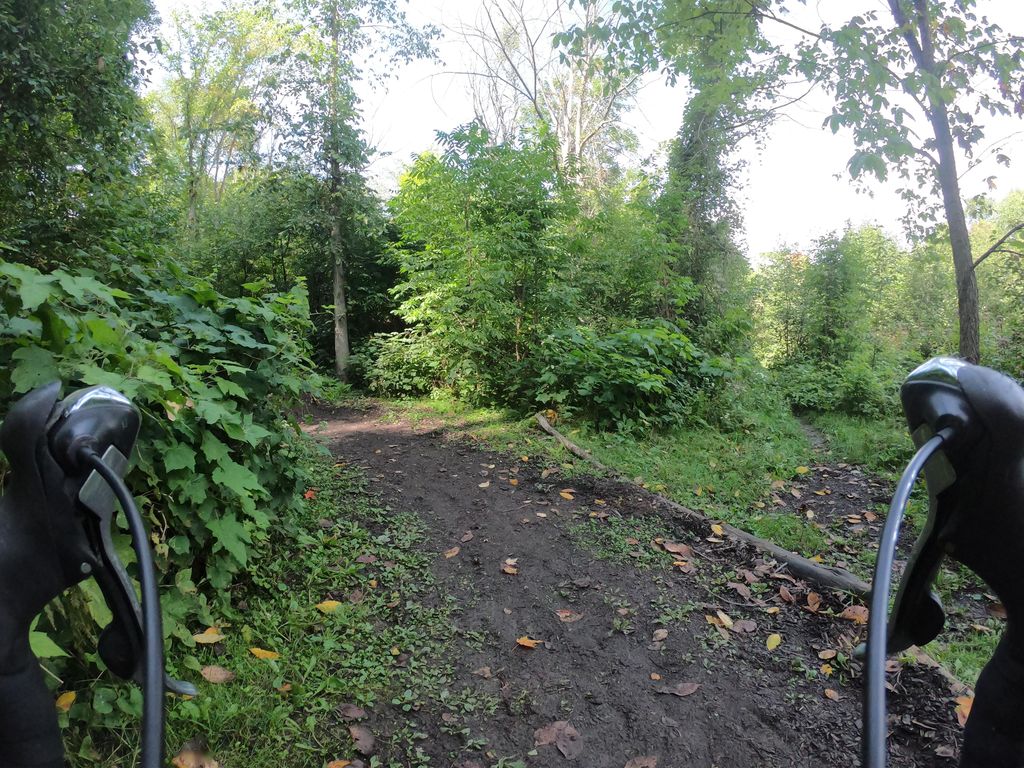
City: ottawa-gatineau